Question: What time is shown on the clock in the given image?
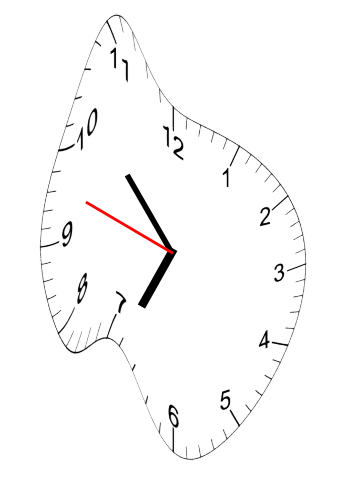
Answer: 06:52:48